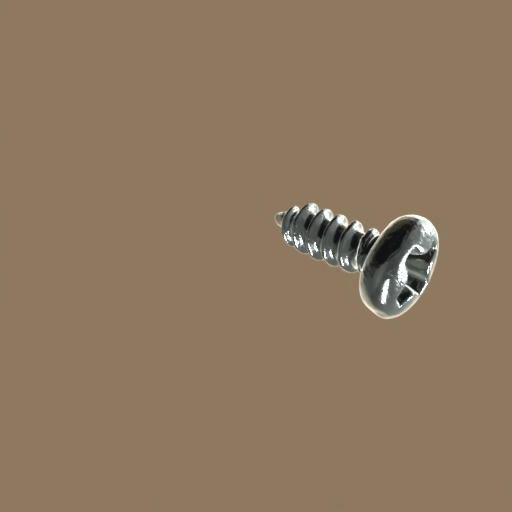
Label: screw